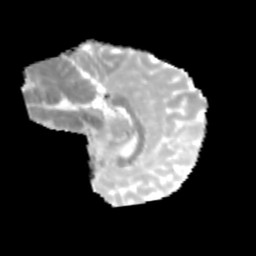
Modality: MD
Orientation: sagittal
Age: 9
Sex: female
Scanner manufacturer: siemens
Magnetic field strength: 3 T
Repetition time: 3.8 s
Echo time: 0.07 s